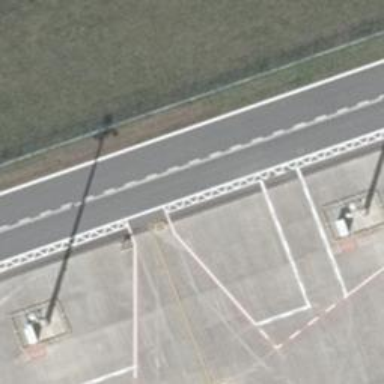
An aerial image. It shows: Parking position at the airport on concrete surface.